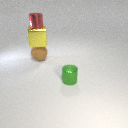
large yellow metal cube below small red metal cylinder